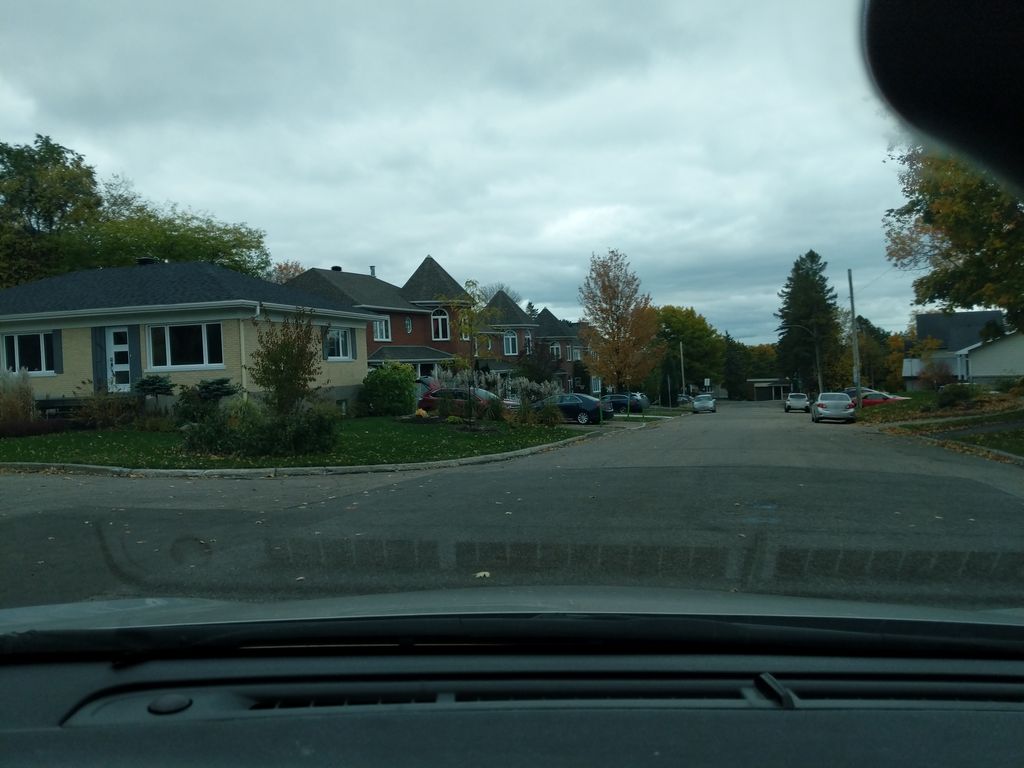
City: quebec_city